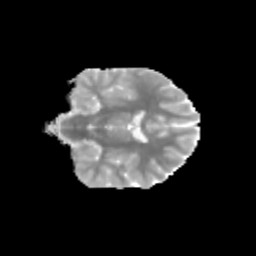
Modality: MD
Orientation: coronal
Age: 11
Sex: female
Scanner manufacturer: siemens
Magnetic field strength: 3 T
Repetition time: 3.8 s
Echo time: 0.07 s